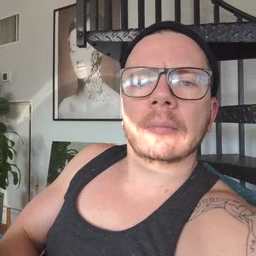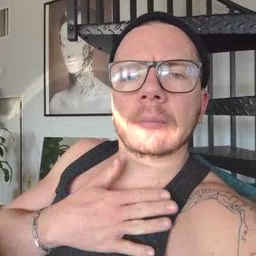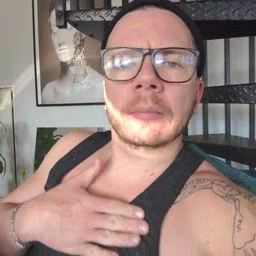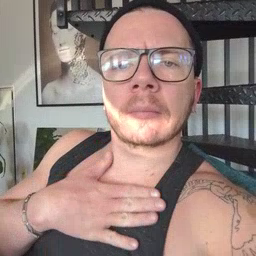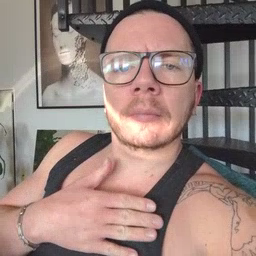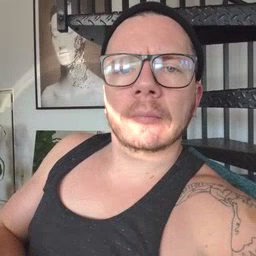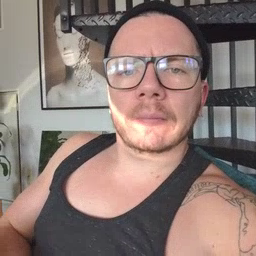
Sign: please